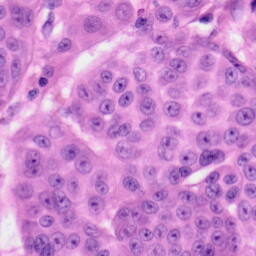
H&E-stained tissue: Skin